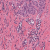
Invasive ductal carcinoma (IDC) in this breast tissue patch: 1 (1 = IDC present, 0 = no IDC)